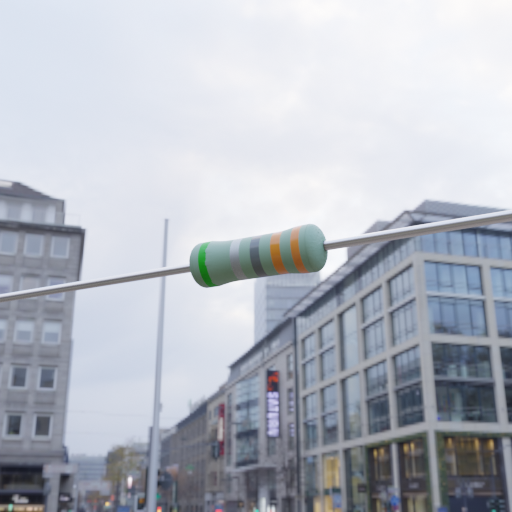
Resistor colour bands (in order): green, silver, gray, orange, orange